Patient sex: M
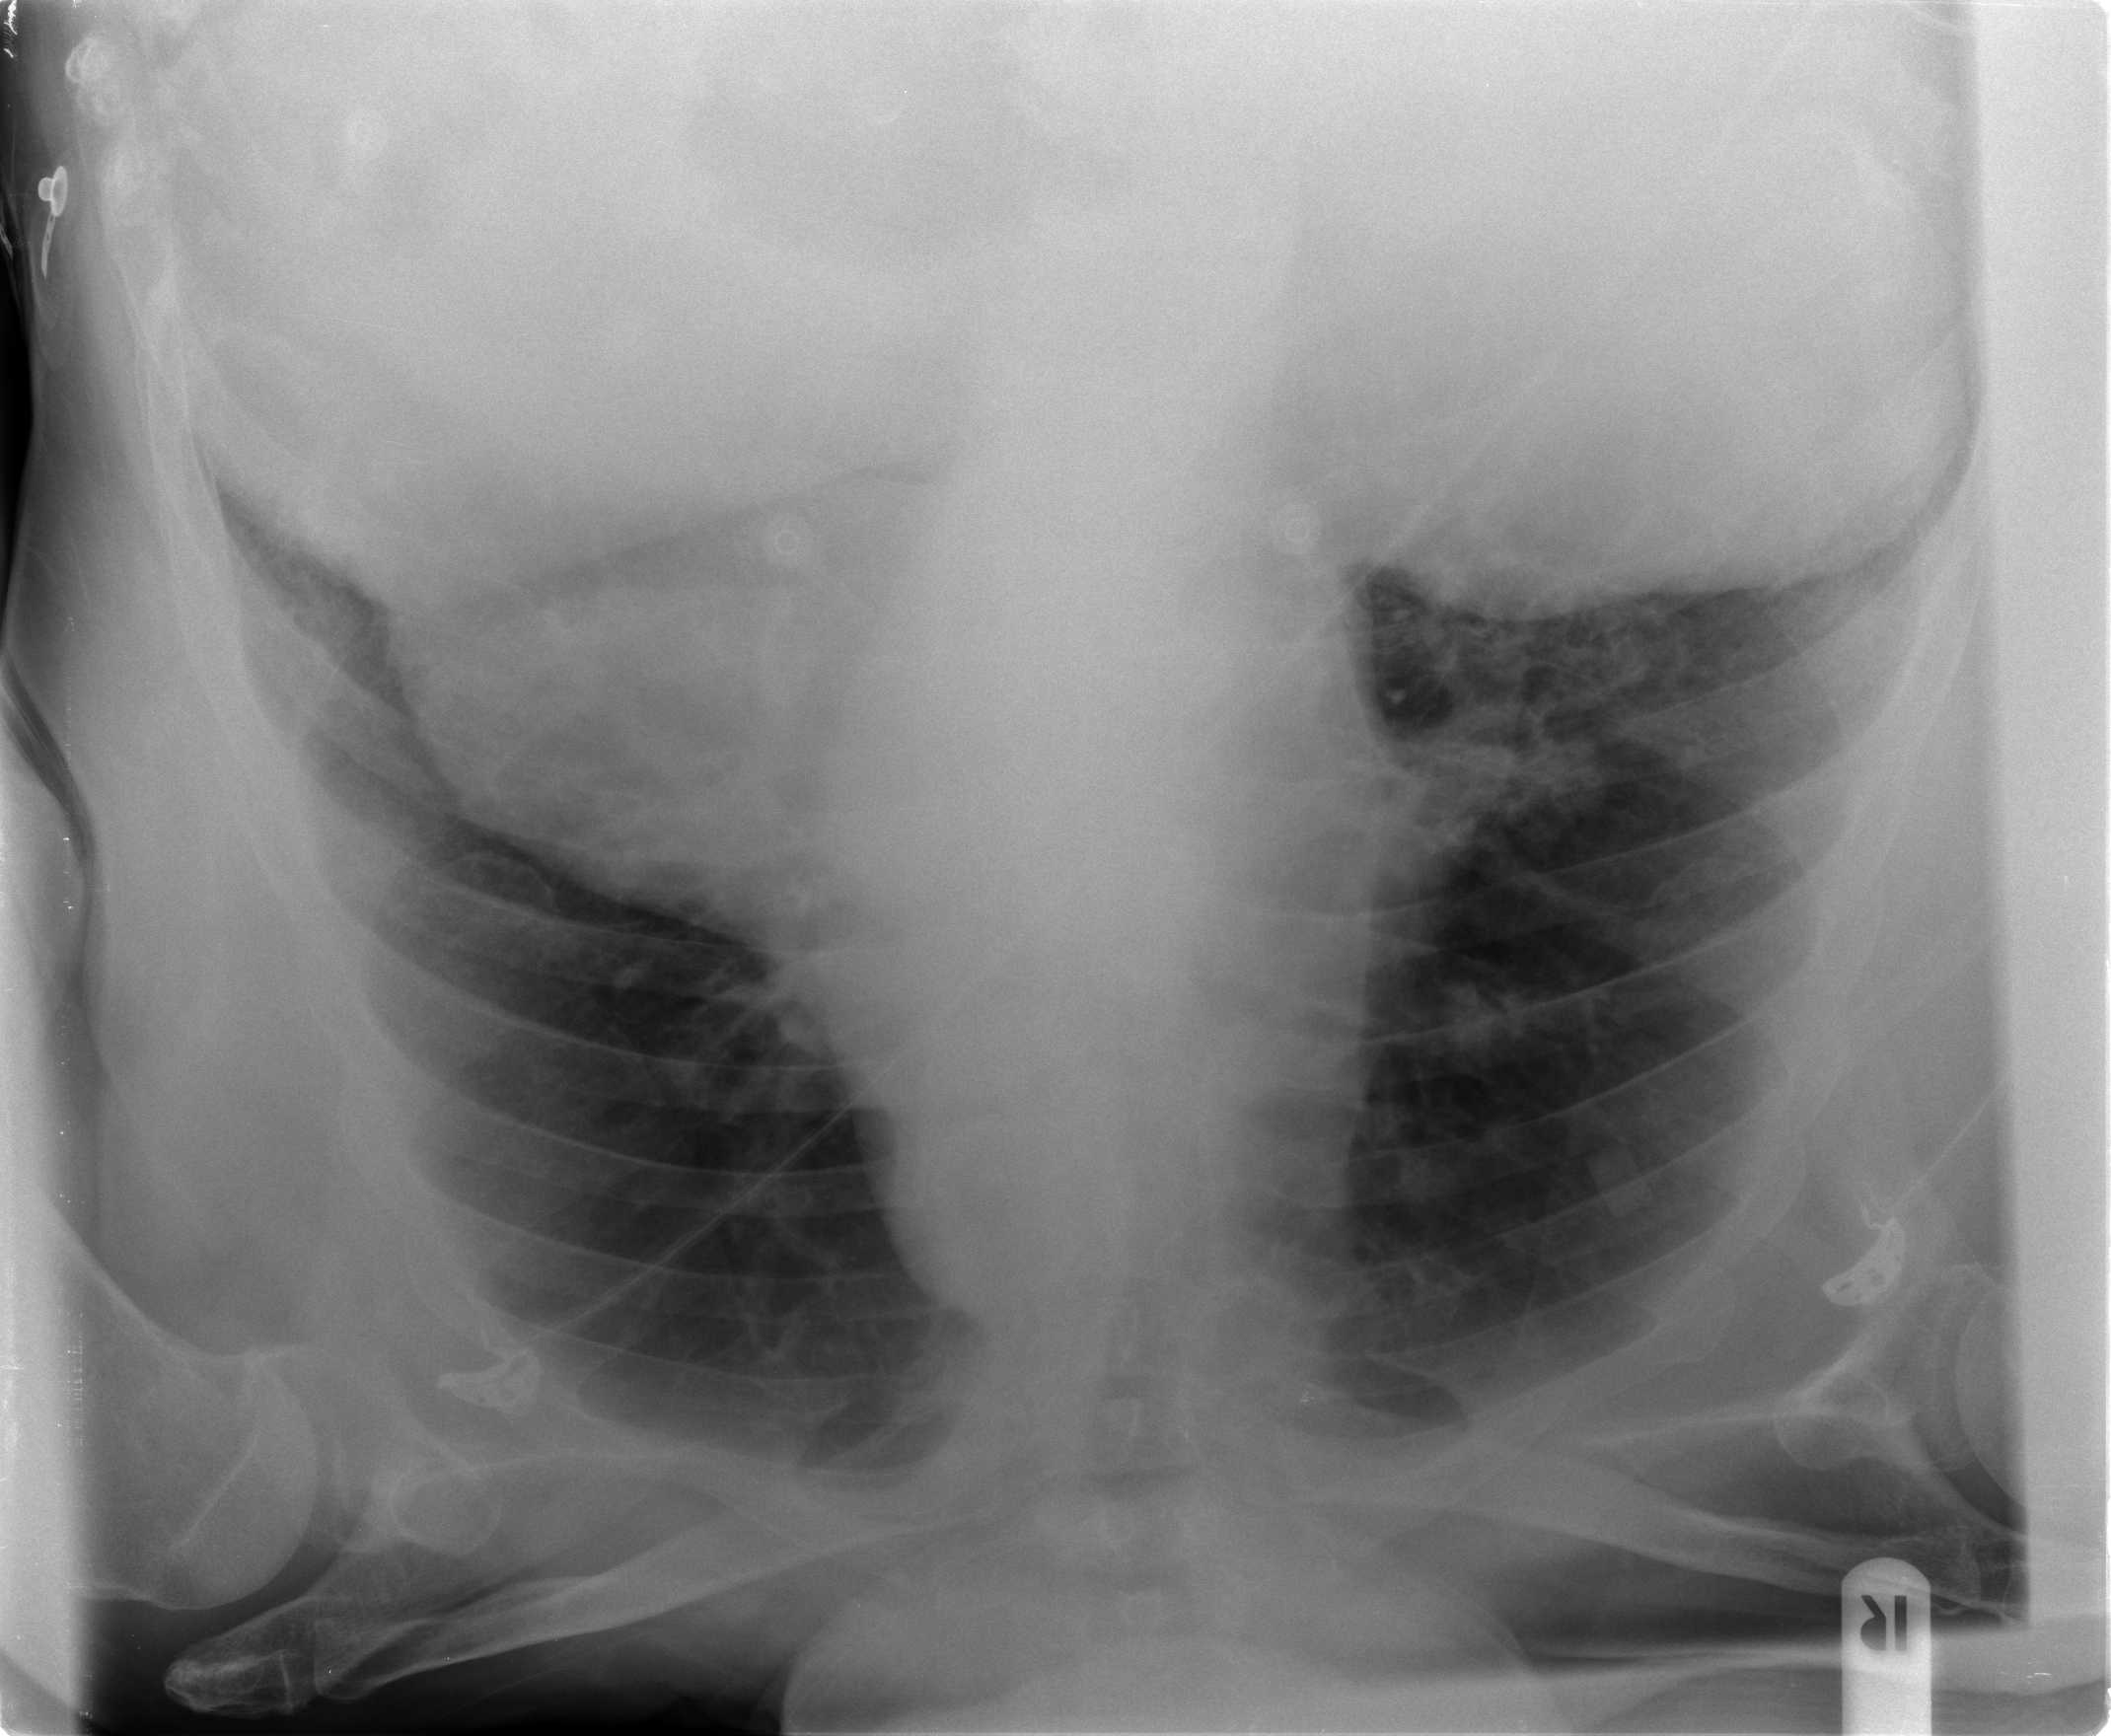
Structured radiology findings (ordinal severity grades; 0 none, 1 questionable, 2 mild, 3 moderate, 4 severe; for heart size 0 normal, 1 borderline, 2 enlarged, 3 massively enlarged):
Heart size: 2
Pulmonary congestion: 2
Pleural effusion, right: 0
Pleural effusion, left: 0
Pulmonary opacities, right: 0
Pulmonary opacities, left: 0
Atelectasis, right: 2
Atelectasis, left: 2